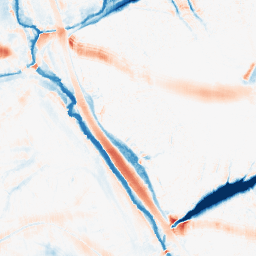
Category: morphological
Decomposition family: morphological_ellipse
Decomposition parameters: operation: average
width: 30
height: 20
Upsampling method: bicubic
Upsampling parameters: scale: 8
Upsampling scale: 8